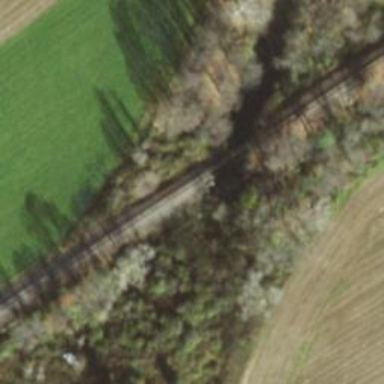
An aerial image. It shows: Railway bridge.